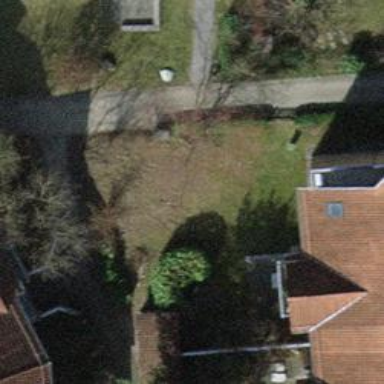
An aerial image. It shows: Street cabinet.